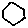
Label: hexagon